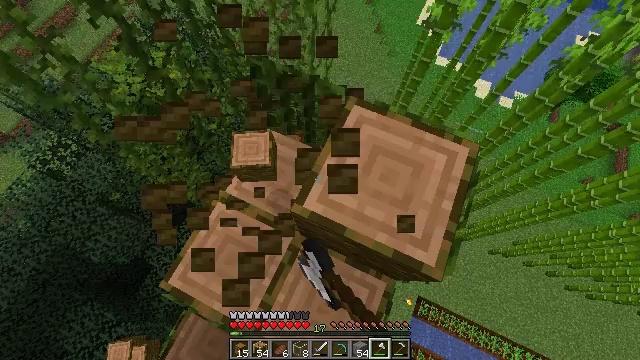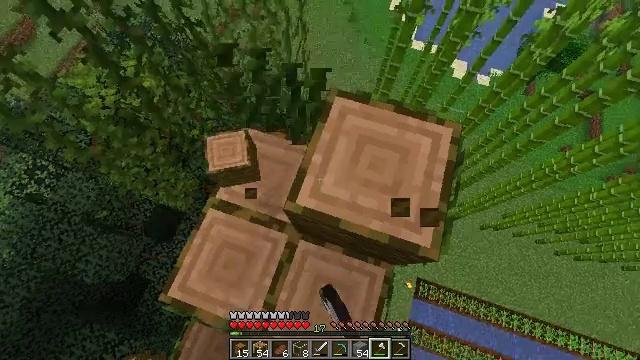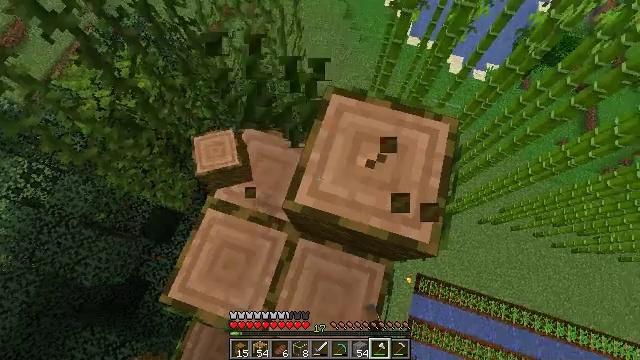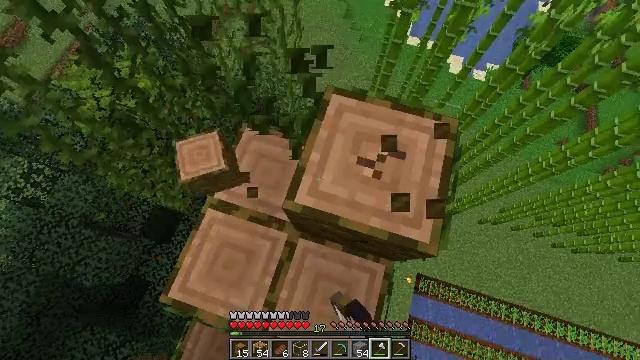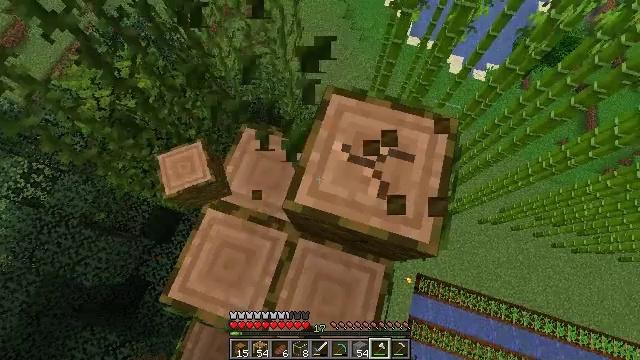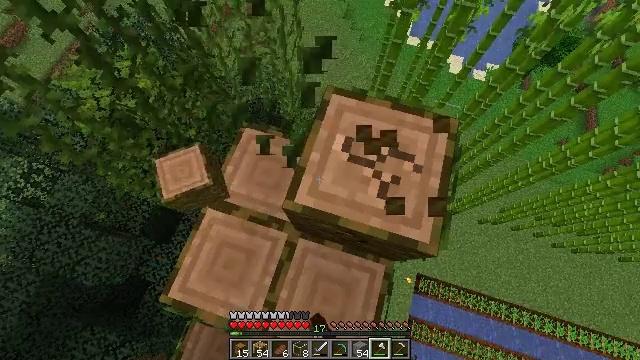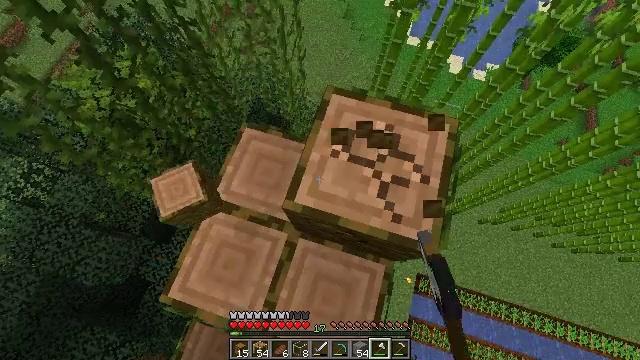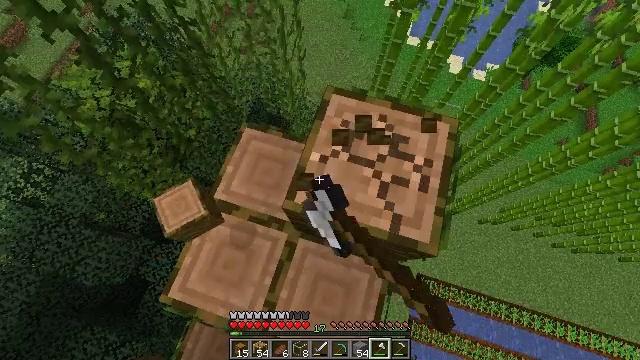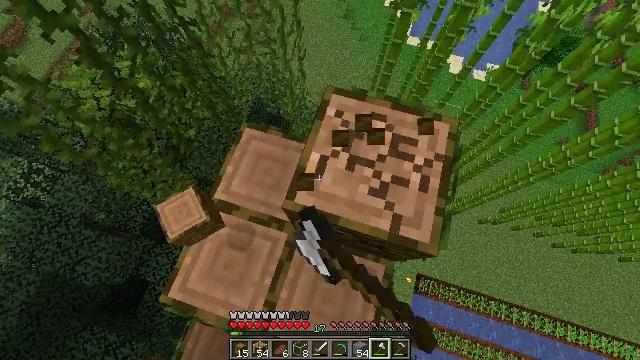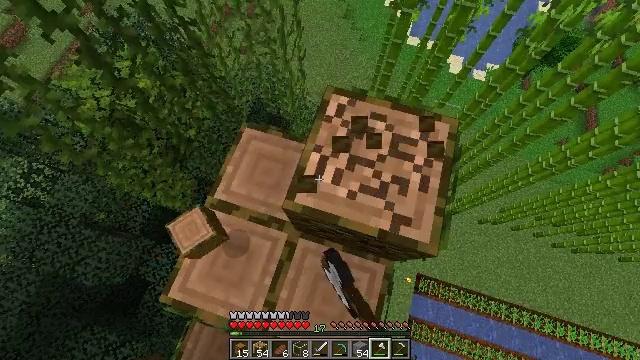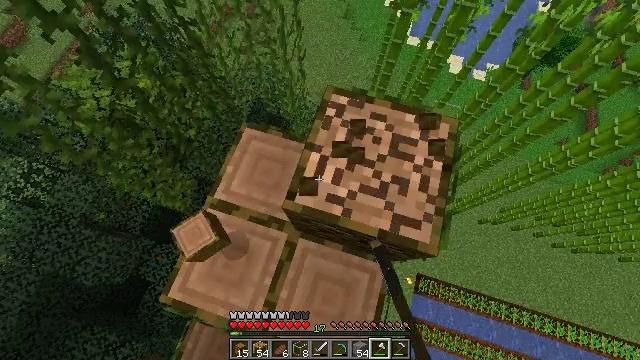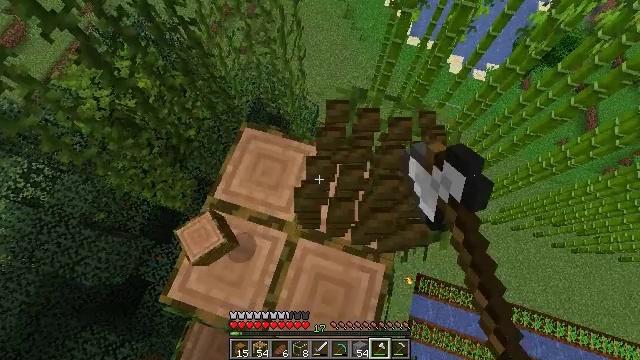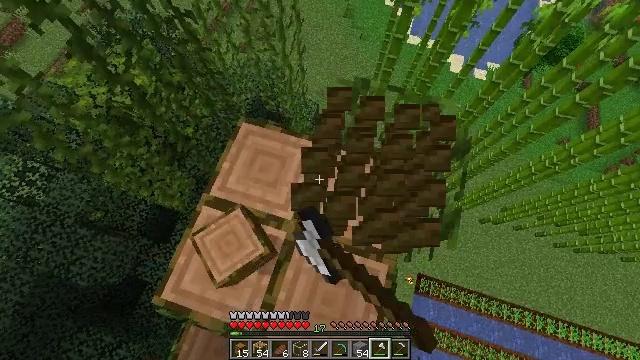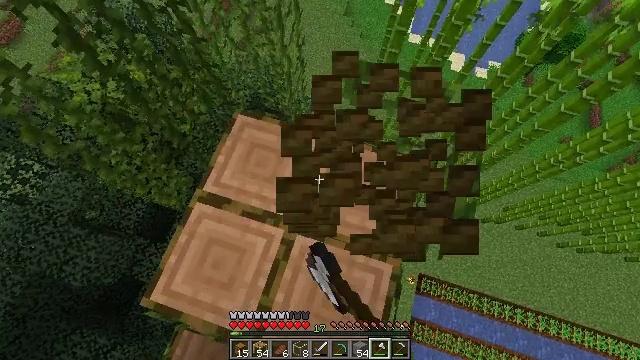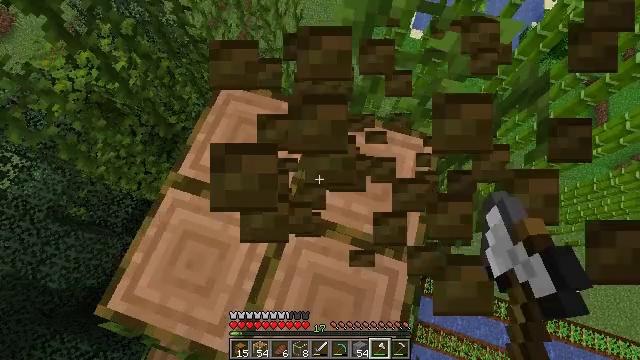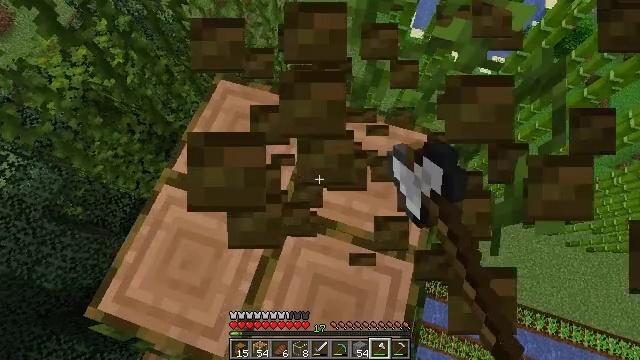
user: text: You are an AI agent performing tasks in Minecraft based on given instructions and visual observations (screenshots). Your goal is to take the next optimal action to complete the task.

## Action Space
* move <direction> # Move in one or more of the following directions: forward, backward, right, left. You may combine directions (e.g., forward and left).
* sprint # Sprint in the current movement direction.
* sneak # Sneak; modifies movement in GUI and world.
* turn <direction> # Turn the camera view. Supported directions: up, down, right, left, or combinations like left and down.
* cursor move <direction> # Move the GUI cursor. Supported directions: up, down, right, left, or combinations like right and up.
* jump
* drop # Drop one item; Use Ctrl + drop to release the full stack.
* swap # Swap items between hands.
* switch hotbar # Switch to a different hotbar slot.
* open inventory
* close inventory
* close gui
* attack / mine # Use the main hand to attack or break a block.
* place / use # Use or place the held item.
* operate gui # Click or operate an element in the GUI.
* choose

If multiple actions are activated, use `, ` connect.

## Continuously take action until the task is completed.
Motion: motion action
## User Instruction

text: Chop down a jungle log from the jungle tree.
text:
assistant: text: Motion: turn right and down, attack / mine
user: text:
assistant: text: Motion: turn right, attack / mine
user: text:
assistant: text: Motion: attack / mine
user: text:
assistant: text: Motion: attack / mine
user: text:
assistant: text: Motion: attack / mine
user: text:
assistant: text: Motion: attack / mine
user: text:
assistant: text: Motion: attack / mine
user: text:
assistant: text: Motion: attack / mine
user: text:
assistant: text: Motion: attack / mine
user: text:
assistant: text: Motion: attack / mine
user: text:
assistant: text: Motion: attack / mine
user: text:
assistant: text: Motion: attack / mine
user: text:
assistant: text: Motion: attack / mine
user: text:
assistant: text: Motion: attack / mine
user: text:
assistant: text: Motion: attack / mine
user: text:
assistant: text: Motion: attack / mine
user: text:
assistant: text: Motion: attack / mine
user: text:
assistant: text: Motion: attack / mine
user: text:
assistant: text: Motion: attack / mine
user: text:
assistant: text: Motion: attack / mine
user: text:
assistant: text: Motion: attack / mine
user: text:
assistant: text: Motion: attack / mine
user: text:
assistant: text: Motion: attack / mine
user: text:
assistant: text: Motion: attack / mine
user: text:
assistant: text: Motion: attack / mine
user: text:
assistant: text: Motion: attack / mine
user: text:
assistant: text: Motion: attack / mine
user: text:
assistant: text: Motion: attack / mine
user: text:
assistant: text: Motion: attack / mine
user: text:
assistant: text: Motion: attack / mine